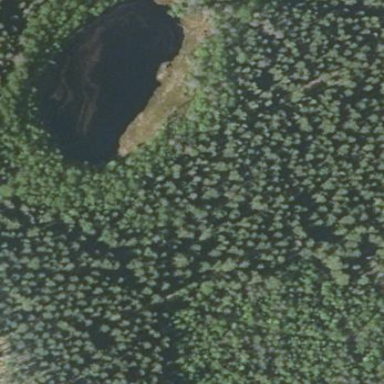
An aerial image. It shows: Pond surrounded by natural water.